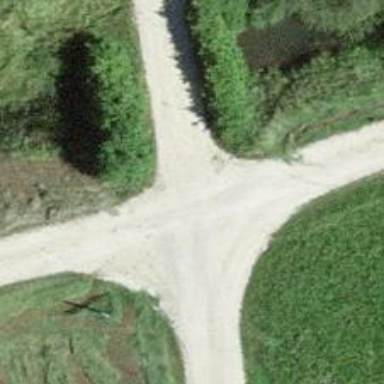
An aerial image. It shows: Unpaved track with bridge. The track has grade2 track type.